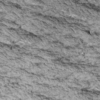
Label: not_dusty